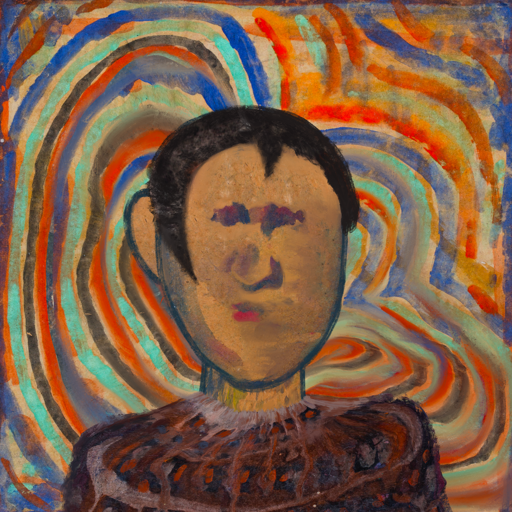
Background: Sisters, Head And Neck Front: In_The_Sun, Face Front: In_The_Sun, Bust: Hypocrite, Hair Front: Roy_Bahadur, Head Accessory: Blank, Second Necklace: Blank, Necklace: Blank, Baby: Blank